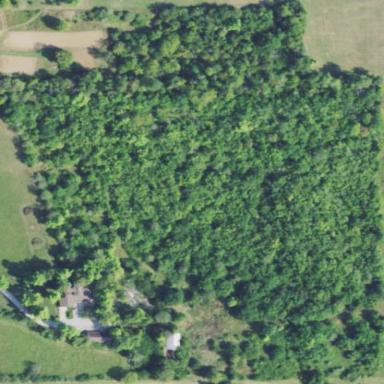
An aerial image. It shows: Beautiful woodland area.